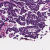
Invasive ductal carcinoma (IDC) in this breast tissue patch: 0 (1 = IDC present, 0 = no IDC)